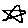
Label: star